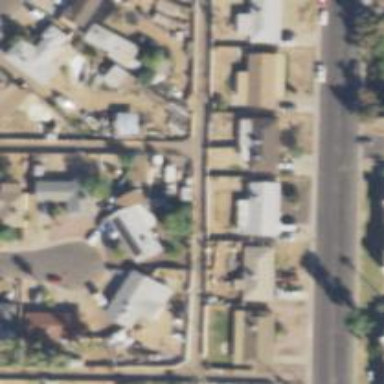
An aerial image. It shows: Alley classified as service road.